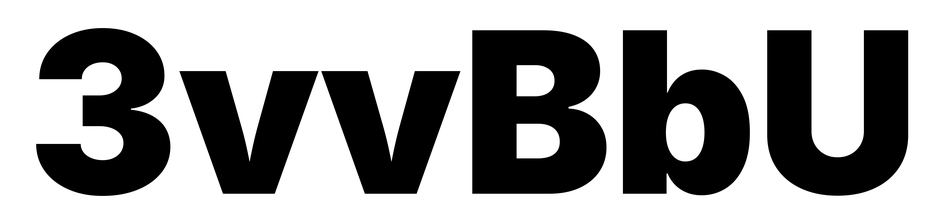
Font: Inter_Black